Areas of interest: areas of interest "Liyuan Group (Liyuan Water Industry Branch Company)"
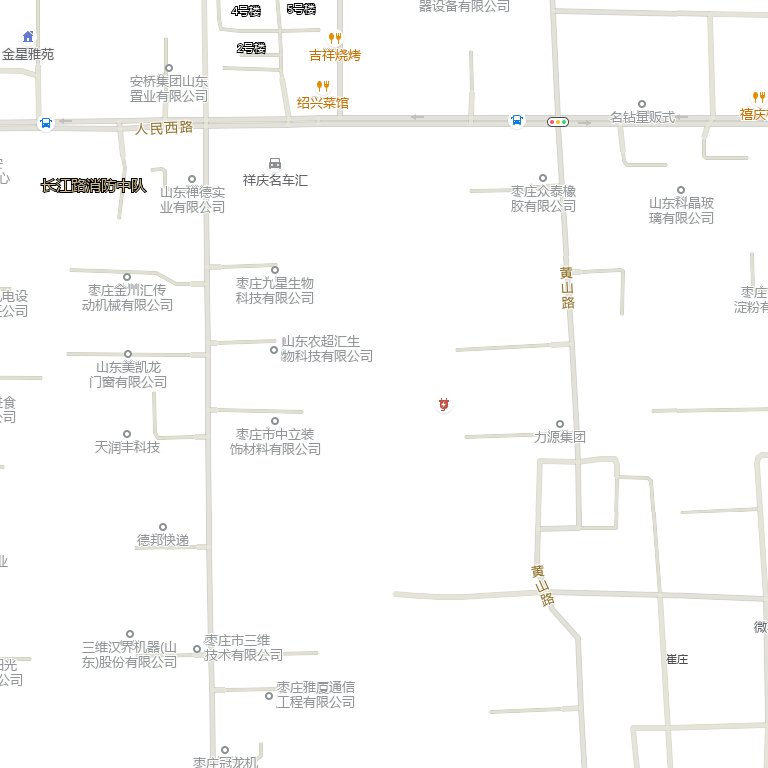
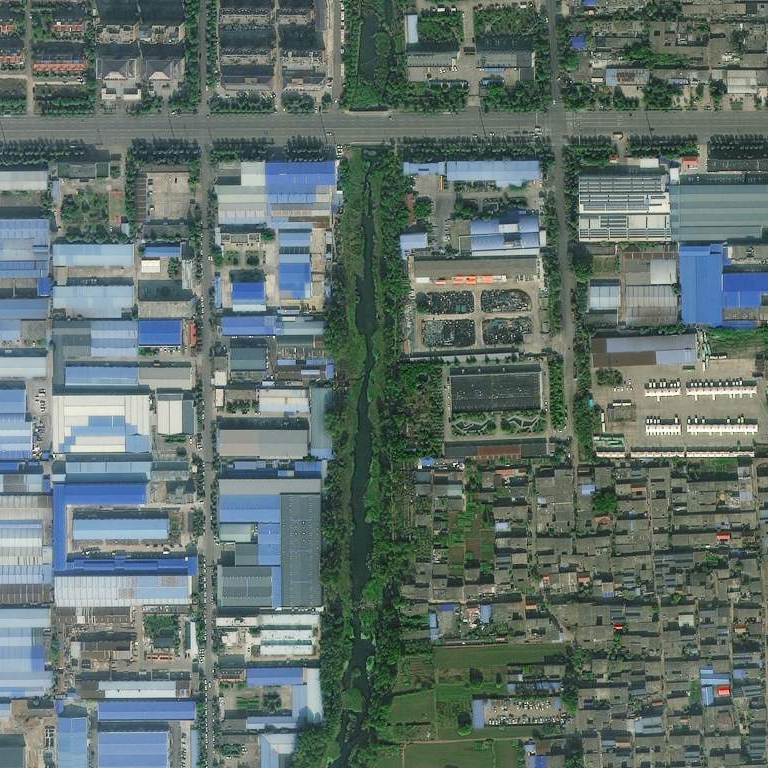